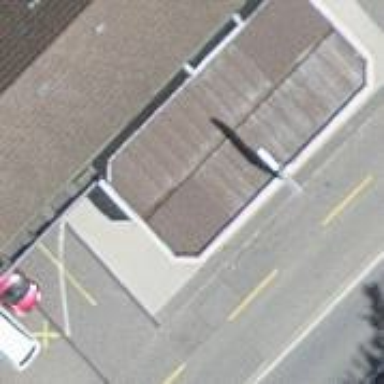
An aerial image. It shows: Fuel station.